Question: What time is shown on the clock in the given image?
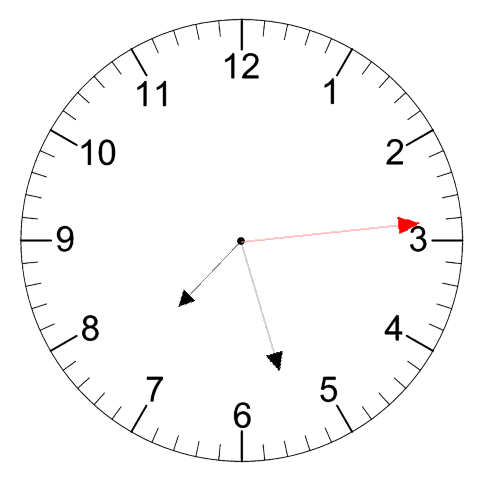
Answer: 07:27:14